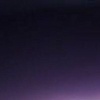
Label: space